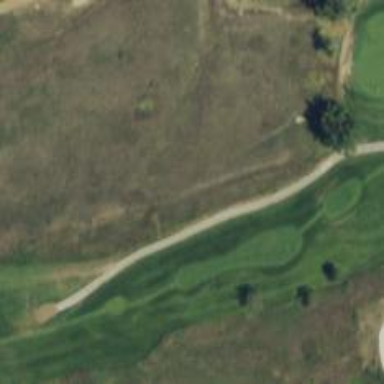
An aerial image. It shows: Well-maintained golf cart path. The track type is grade1.